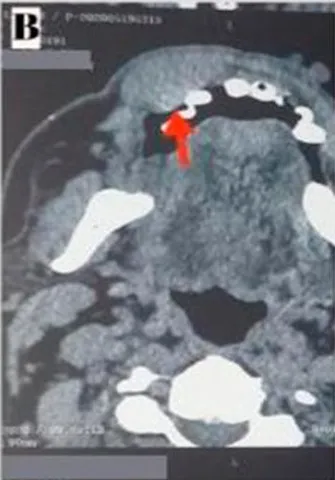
Pleomorphic adenoma of the upper lip. B: CT scan on axial section showing an oval well-defined lesion of the upper lip with homogeneous post-contrast enhancement.
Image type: radiology (ct)